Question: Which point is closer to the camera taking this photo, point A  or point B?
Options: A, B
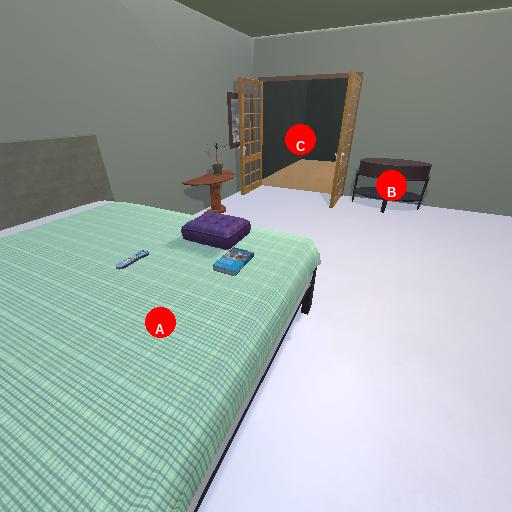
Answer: A